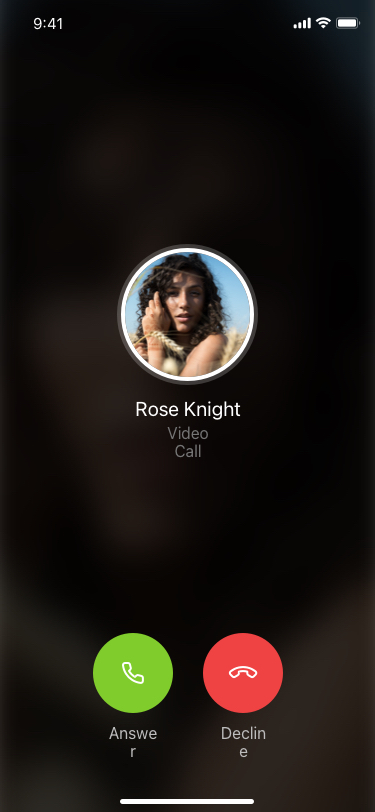
Text in this UI design:
Decline
Answer
Rose Knight
Video Call